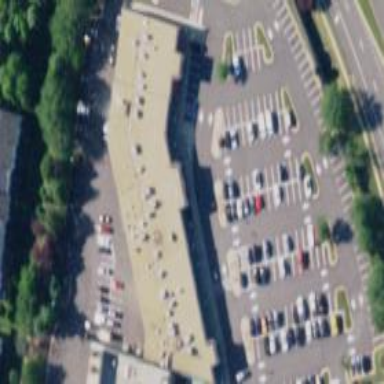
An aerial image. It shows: Retail building.